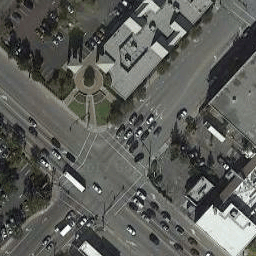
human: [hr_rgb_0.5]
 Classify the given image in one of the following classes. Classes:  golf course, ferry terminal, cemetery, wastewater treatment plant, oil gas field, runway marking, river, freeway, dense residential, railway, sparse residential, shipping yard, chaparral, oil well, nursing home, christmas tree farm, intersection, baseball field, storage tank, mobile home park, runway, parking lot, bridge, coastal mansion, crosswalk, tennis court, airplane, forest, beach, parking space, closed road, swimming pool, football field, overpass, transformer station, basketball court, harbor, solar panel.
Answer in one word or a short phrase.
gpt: intersection